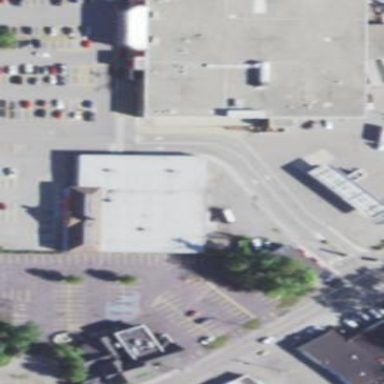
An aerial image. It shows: Hardware shop inside building.